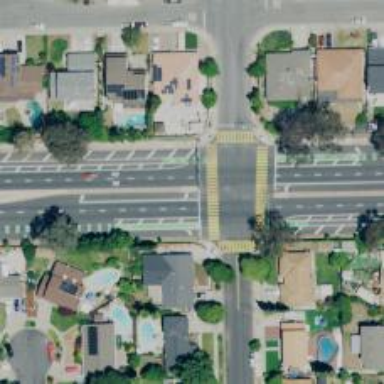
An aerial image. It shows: Solid stop line on the road.